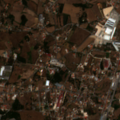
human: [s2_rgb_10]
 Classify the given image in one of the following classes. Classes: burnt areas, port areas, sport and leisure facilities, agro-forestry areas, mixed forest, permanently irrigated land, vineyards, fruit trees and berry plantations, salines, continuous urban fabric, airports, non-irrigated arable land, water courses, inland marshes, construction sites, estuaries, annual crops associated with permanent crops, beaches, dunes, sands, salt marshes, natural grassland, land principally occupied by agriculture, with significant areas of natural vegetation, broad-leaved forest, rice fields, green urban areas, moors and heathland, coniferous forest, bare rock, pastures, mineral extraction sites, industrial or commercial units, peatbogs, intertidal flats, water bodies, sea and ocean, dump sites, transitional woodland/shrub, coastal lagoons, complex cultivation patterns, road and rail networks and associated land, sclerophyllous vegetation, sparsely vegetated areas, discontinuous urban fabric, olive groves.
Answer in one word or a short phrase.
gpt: discontinuous urban fabric, complex cultivation patterns, land principally occupied by agriculture, with significant areas of natural vegetation, broad-leaved forest